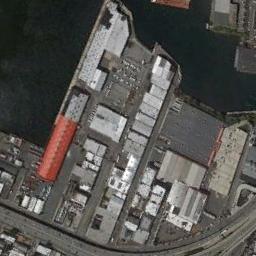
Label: industrial_area